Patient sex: M
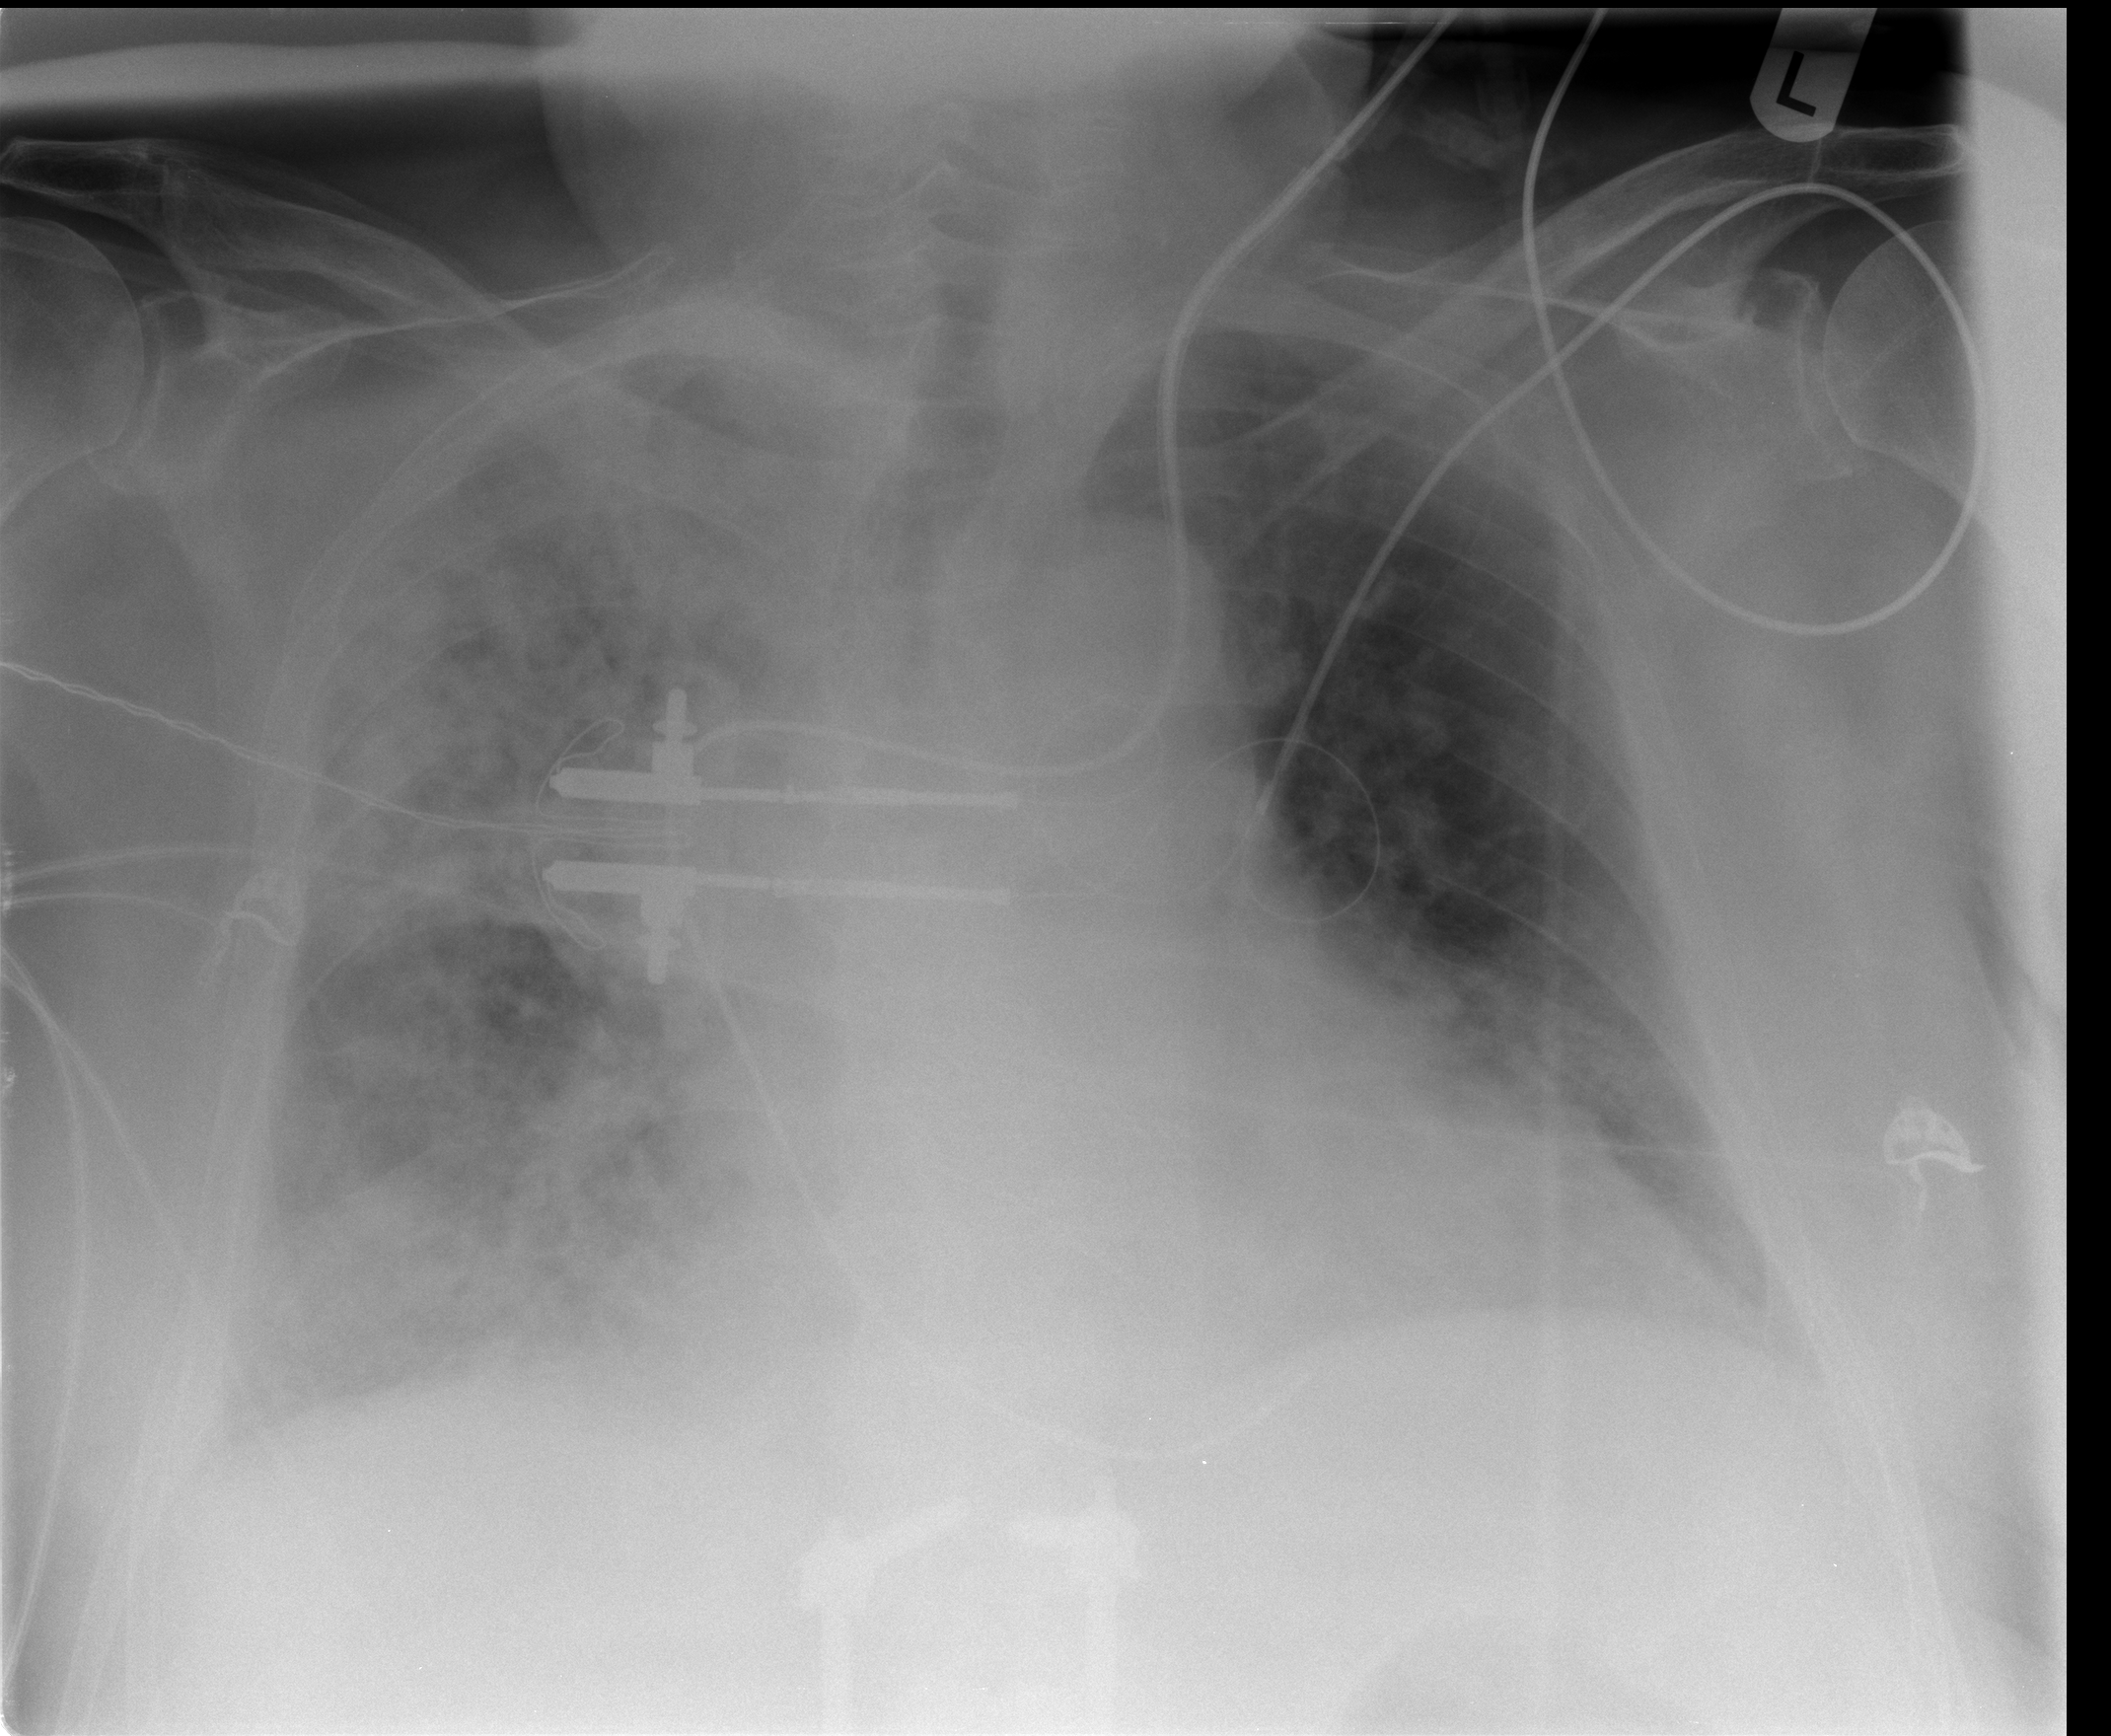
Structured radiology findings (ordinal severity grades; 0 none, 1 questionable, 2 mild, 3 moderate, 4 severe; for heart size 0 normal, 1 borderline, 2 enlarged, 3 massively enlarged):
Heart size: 2
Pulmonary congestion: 2
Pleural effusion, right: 1
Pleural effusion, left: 1
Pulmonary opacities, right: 4
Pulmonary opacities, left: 2
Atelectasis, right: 2
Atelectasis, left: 0